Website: lowes
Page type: account-selection
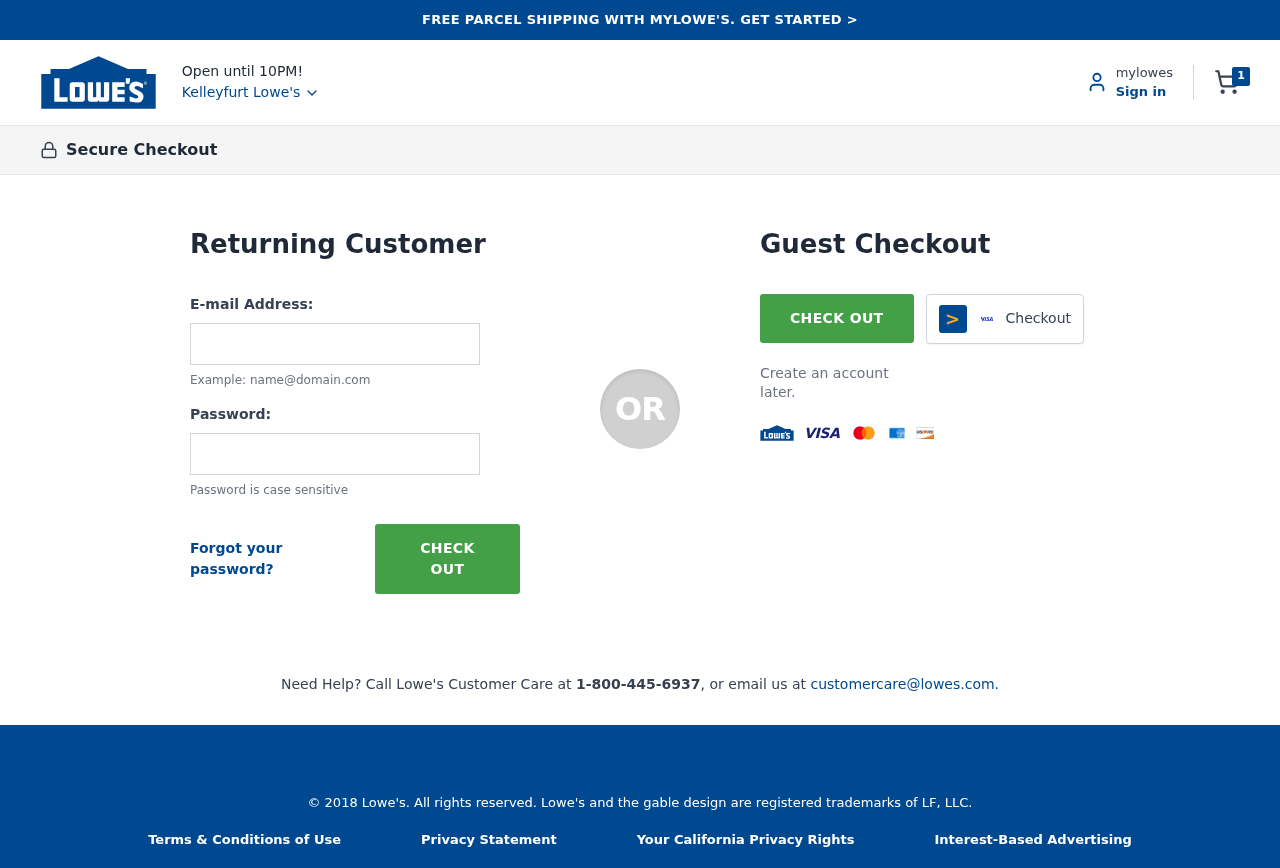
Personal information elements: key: PII_CITY
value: Kelleyfurt Lowe's
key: PII_LOGIN_USERNAME
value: heather1400
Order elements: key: ORDER_NUM_ITEMS
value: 1